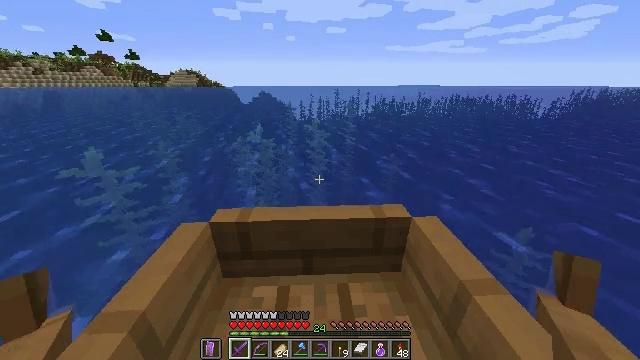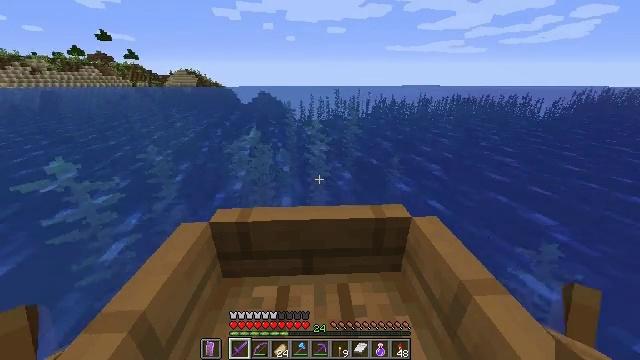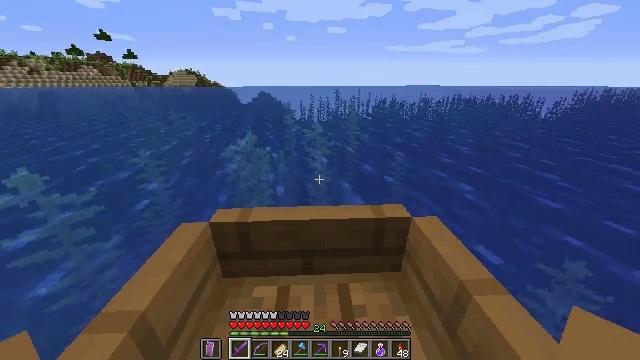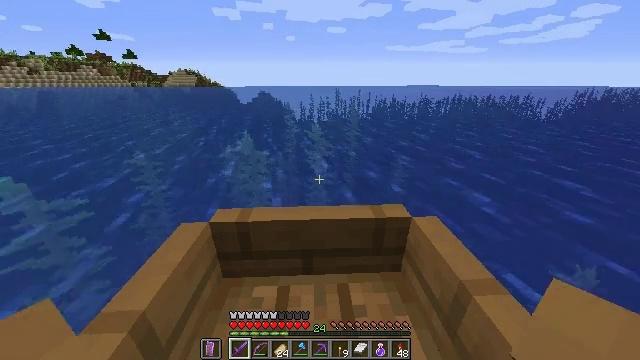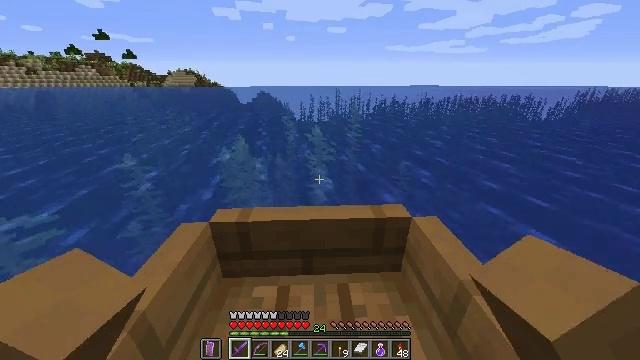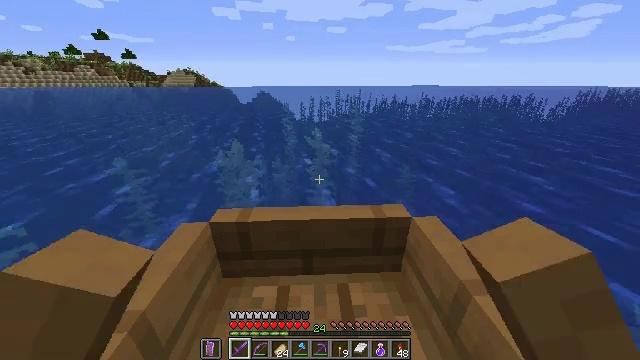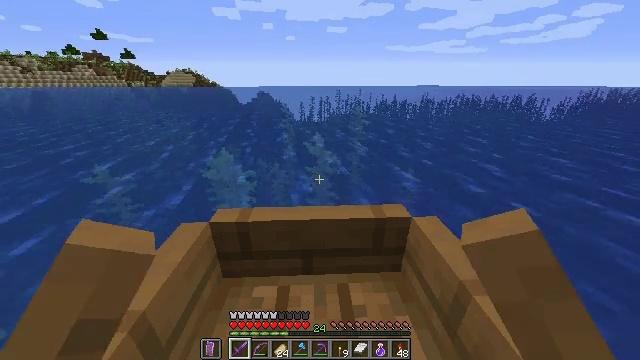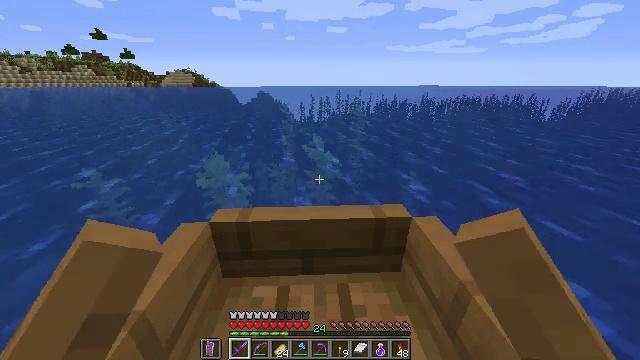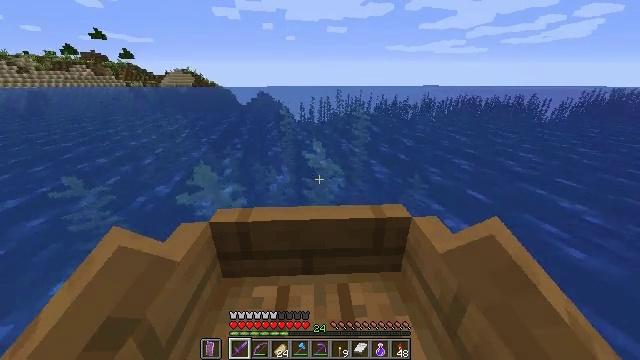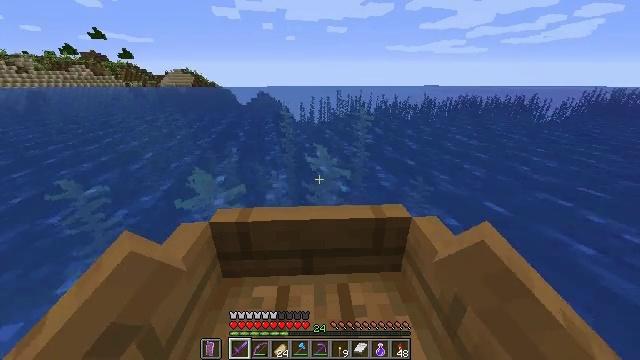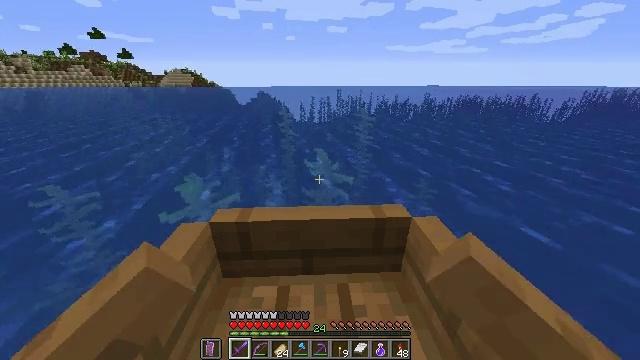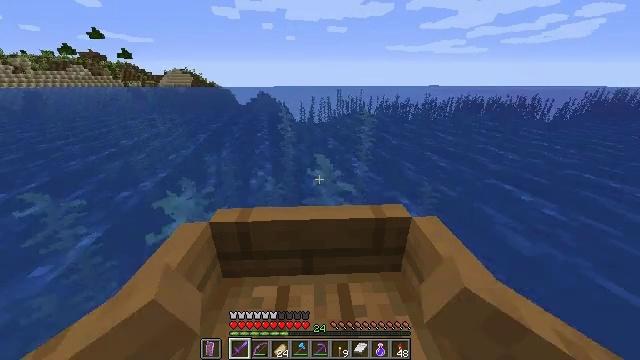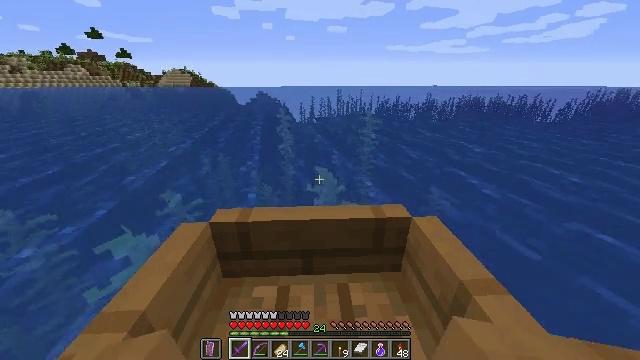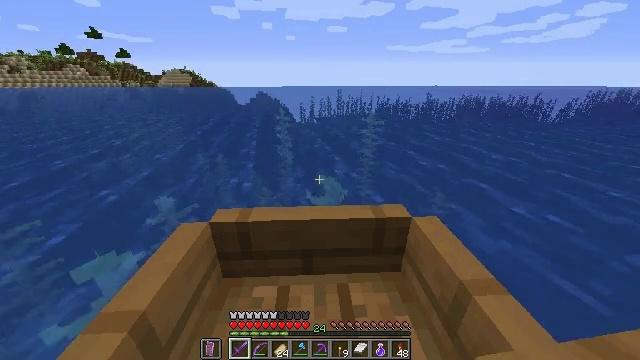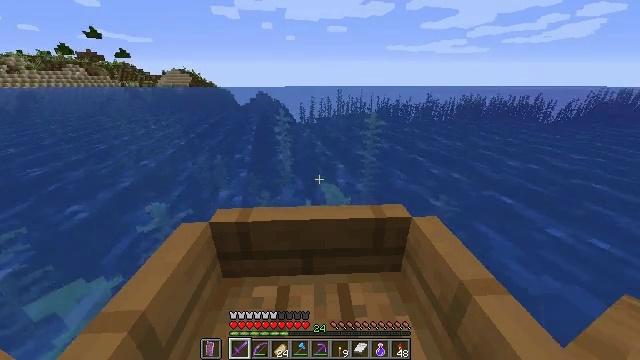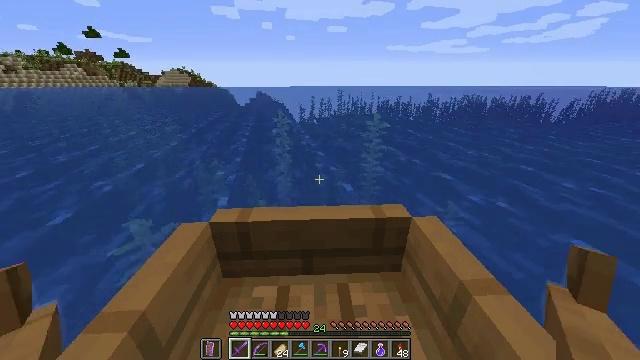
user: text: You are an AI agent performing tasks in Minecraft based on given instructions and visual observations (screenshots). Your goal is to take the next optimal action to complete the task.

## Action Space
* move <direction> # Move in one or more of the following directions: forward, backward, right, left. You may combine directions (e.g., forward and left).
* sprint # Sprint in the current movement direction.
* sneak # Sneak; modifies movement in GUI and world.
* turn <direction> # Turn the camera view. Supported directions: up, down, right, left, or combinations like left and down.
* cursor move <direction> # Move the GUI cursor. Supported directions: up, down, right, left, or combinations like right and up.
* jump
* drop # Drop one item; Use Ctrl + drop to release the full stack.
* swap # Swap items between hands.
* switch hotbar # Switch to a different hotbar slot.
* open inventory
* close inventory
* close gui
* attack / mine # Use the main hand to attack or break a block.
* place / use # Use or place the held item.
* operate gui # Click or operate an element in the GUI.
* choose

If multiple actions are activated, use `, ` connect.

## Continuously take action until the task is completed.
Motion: motion action
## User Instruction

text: Drop stone brick stairs.
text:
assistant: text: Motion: move forward
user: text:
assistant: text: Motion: move forward
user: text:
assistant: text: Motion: move forward
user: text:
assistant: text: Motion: move forward
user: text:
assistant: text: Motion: move forward
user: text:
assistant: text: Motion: move forward
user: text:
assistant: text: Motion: move forward
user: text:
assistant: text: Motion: move forward
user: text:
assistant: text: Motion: move forward
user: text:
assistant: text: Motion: move forward
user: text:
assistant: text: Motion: move forward
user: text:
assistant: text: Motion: move forward
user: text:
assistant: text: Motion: move forward
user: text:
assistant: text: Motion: move forward
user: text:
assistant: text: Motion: move forward
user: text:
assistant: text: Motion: move forward and move right
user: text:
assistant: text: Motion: move forward and move right
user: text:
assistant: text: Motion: move forward and move right
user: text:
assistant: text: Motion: move forward
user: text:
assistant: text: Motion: move forward
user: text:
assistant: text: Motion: move forward
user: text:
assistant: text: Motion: move forward
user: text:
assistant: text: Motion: move forward
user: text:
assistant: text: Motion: move forward
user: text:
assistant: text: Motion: move forward
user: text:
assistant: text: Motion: move forward
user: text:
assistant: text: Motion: move forward
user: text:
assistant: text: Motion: move forward
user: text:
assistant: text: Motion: move forward
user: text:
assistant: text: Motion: move forward